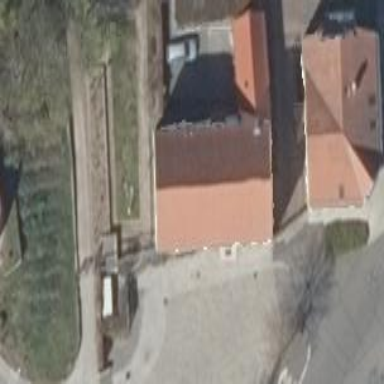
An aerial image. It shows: Building.